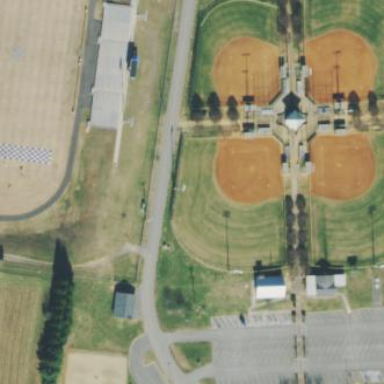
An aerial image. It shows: Baseball pitch for leisure land activities.